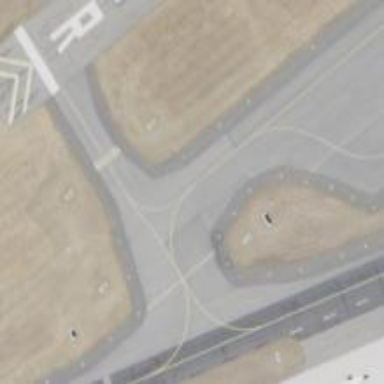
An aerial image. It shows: View of taxiway at the airport.